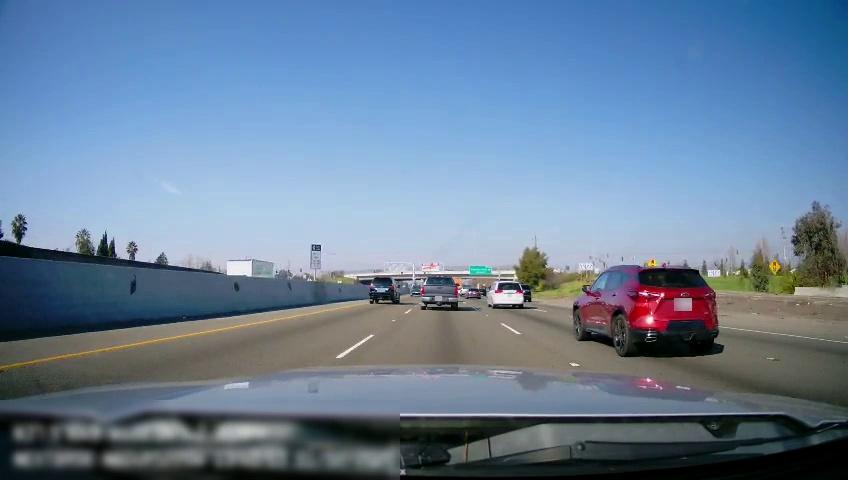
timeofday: Day
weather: Sunny
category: Drivable Space
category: Vehicles | Truck
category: Vehicles | SUV
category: Vehicles | Truck
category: Vehicles | SUV
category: Vehicles | SUV
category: Vehicles | SUV
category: Vehicles | Car
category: Vehicles | Truck
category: Lanes | Alternate Lane
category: Lanes | Current Lane
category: Lanes | Alternate Lane
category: Lanes | Alternate Lane
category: Lanes | Alternate Lane
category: Traffic | Signs
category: Traffic | Signs
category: Traffic | Signs
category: Traffic | Signs
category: Traffic | Signs
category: Traffic | Signs